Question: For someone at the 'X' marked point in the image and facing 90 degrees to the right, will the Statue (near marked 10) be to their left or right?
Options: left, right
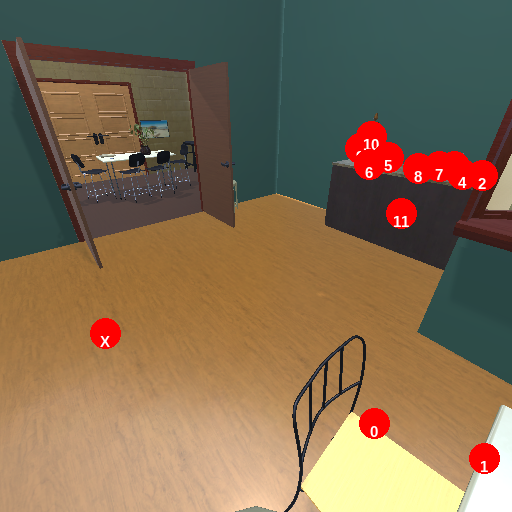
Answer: left